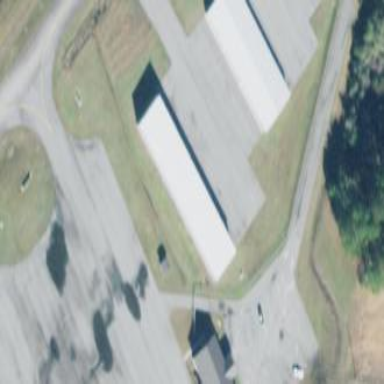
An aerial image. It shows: Hangar located at airport.